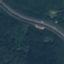
Land use / land cover class: Highway